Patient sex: M
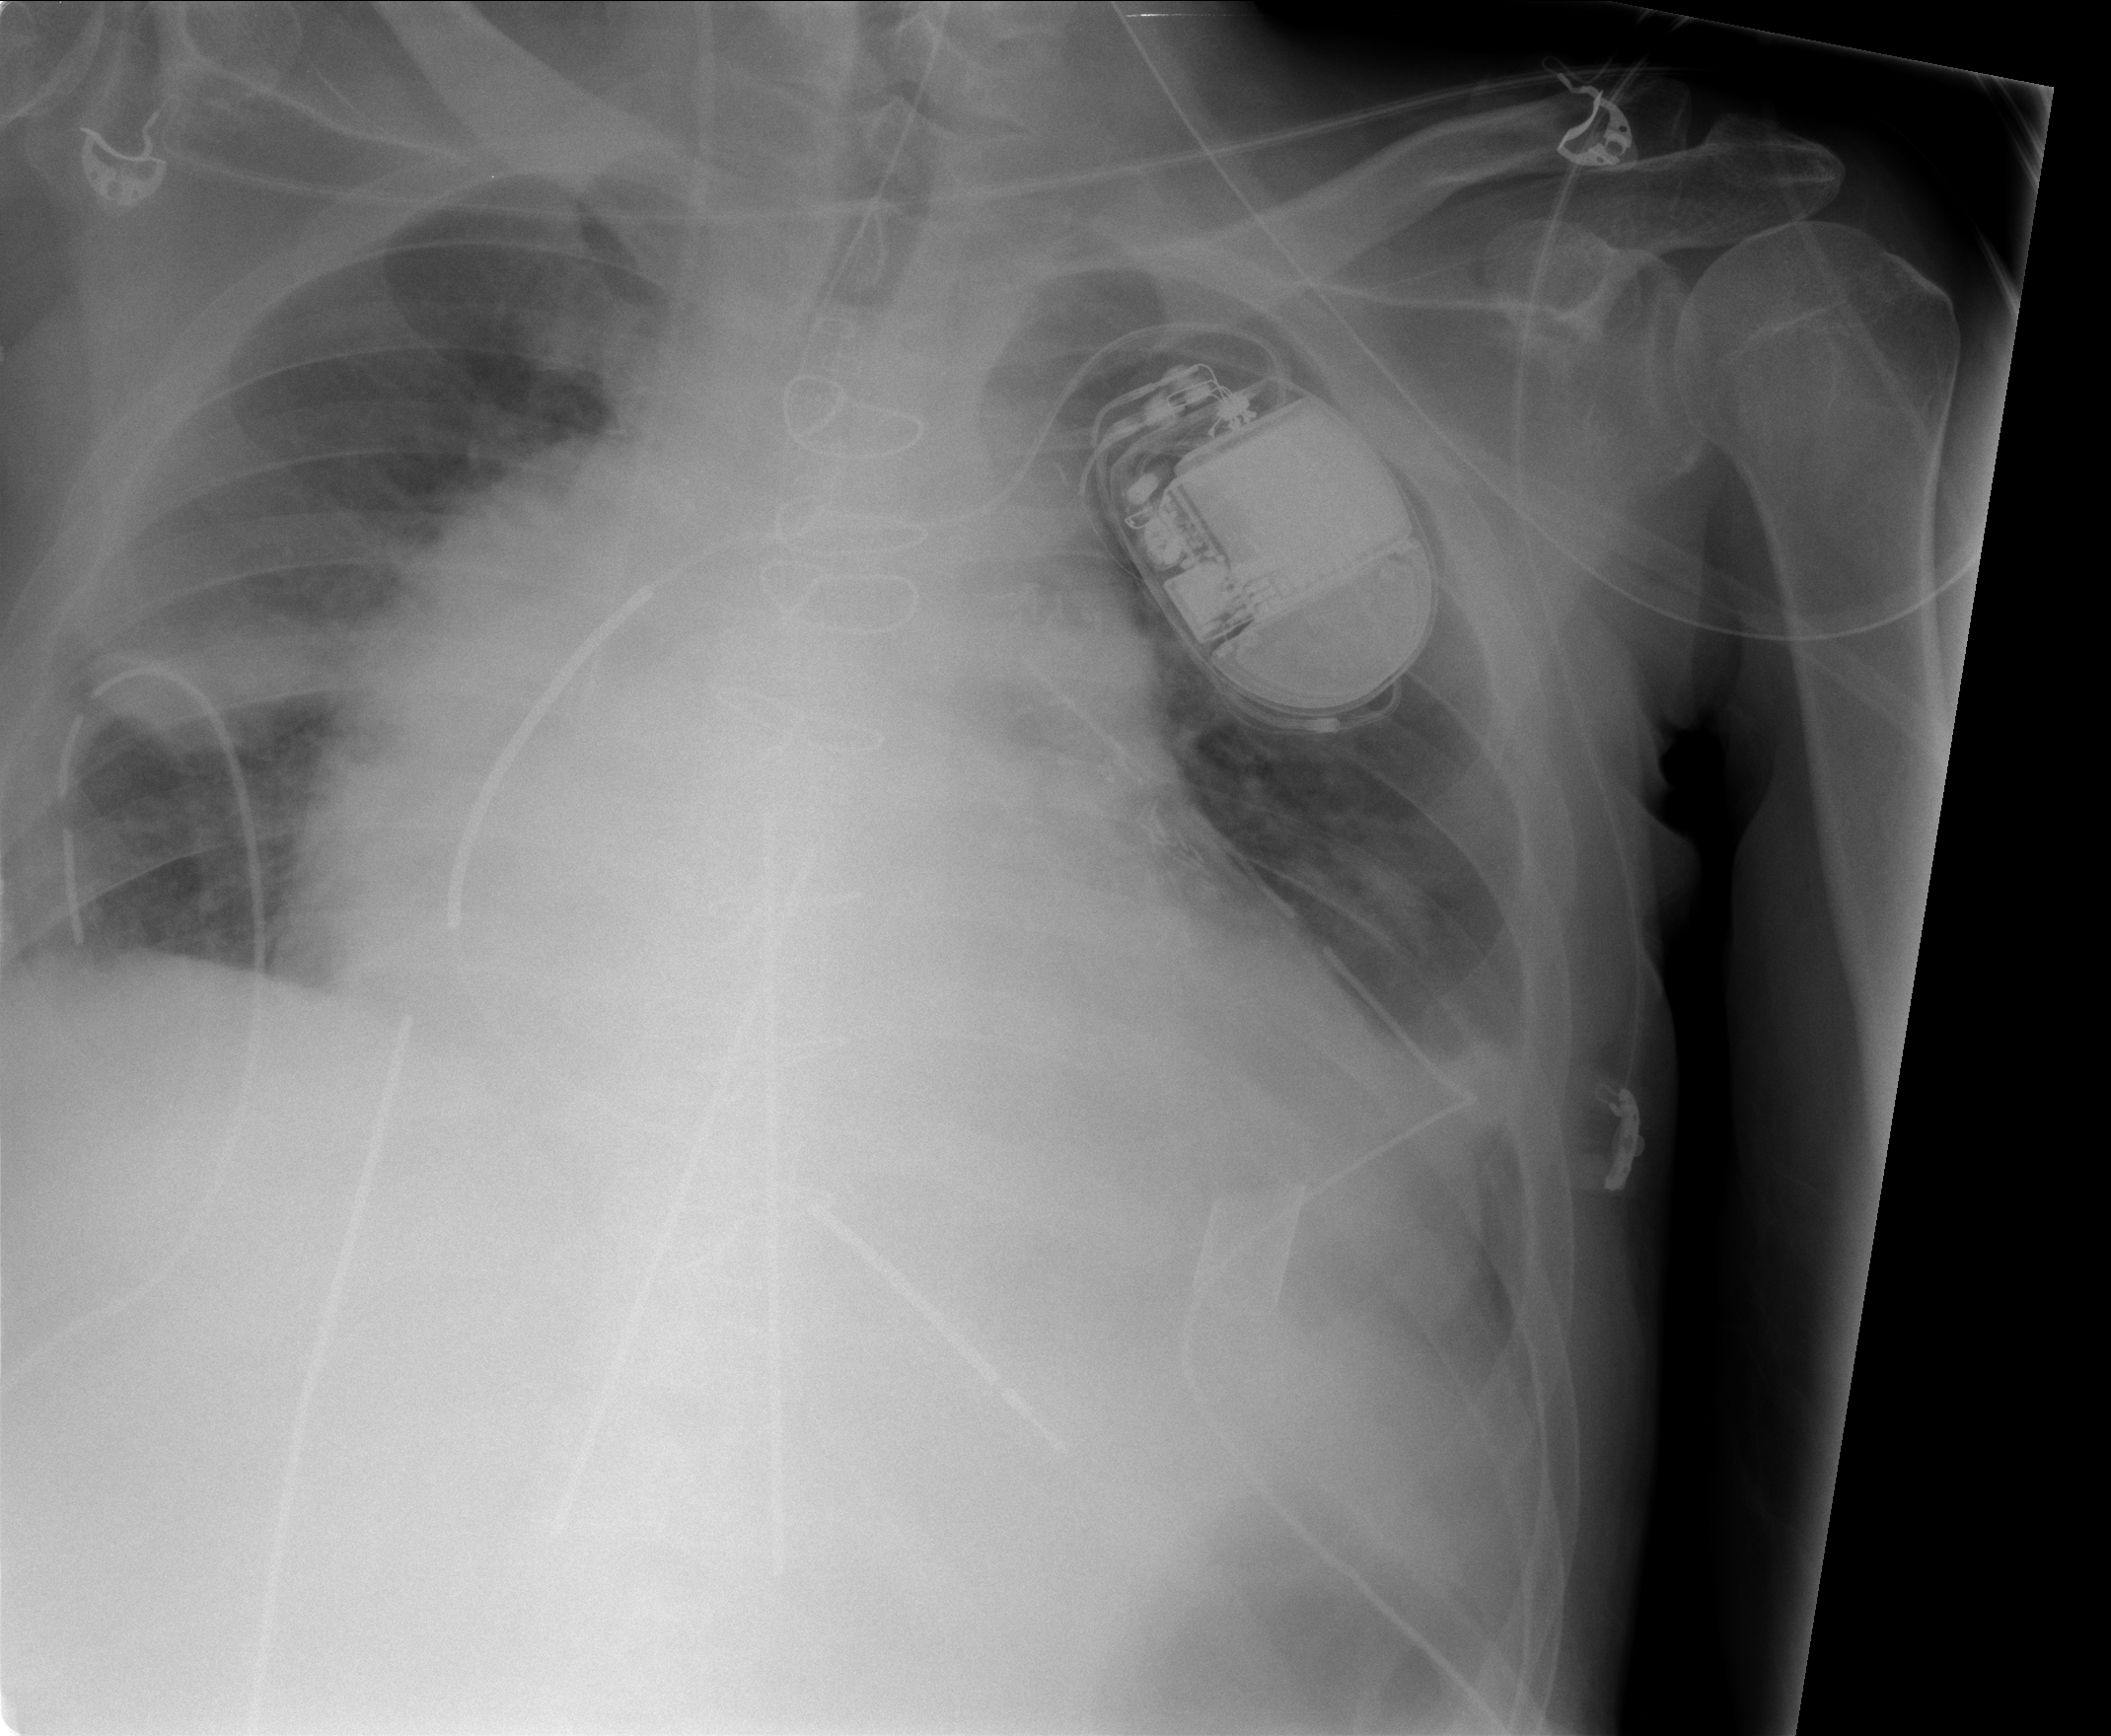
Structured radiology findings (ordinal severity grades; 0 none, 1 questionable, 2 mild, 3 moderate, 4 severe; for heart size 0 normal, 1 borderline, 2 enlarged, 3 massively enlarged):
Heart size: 3
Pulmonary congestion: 0
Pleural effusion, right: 2
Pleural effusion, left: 2
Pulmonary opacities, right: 2
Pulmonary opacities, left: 0
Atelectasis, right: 2
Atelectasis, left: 2